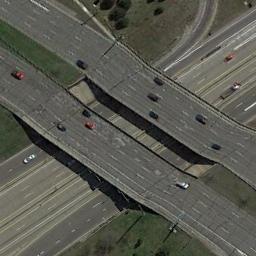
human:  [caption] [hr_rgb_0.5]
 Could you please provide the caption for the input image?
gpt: On the highway, There is an overpass .

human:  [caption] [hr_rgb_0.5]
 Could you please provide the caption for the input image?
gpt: The cross-line overpass is over the roads and some cars are driving on the roads and the overpass .

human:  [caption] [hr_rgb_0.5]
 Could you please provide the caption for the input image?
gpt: There are green meadows around the overpass .

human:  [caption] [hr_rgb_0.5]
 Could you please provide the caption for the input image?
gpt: A few cars are on the overpass .

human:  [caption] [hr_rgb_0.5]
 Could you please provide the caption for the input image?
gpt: The overpass is next to the grass with some cars .